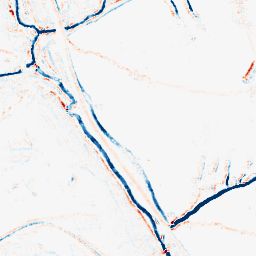
Category: morphological
Decomposition family: morphological_rect
Decomposition parameters: operation: average
width: 5
height: 5
Upsampling method: cubic_mitchell
Upsampling parameters: scale: 8
Upsampling scale: 8